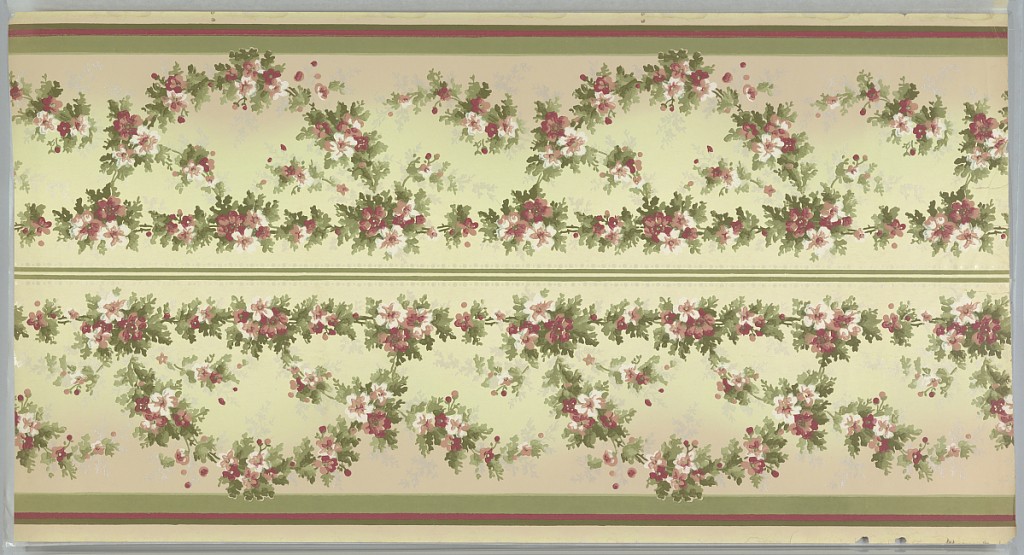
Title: Border
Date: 1905–1915
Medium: Machine-printed paper, liquid mica
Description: On white-gray ground, garlands of green leaves, red and white flowers, white sprays. Bands in green and red with white beaded border. Printed two borders across the width.